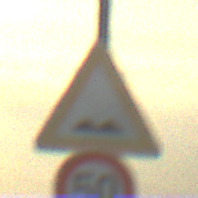
Verkehrszeichen: UnebeneFahrbahn
Zusatzzeichen unten: Geschwindigkeit50
Umgebung: Outdoor, Nature
Tageszeit: SunriseSunset
Wetter: PartlyCloudy
Licht: Natural
Jahreszeit: Summer
Kontrast: HighContrast